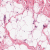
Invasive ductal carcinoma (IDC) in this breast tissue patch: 0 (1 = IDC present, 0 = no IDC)